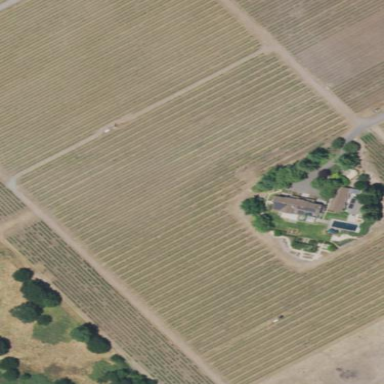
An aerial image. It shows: Vineyard where grapes are grown.